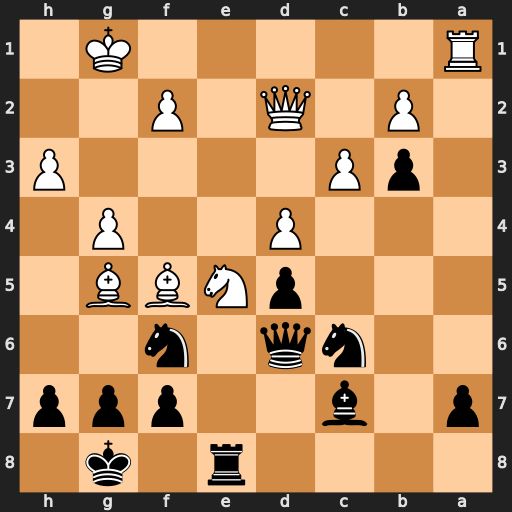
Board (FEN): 4r1k1/p1b2ppp/2nq1n2/3pNBB1/3P2P1/1pP4P/1P1Q1P2/R5K1
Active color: b
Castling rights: -
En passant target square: -
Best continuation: Nxe5 dxe5 Qxe5